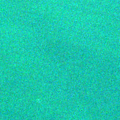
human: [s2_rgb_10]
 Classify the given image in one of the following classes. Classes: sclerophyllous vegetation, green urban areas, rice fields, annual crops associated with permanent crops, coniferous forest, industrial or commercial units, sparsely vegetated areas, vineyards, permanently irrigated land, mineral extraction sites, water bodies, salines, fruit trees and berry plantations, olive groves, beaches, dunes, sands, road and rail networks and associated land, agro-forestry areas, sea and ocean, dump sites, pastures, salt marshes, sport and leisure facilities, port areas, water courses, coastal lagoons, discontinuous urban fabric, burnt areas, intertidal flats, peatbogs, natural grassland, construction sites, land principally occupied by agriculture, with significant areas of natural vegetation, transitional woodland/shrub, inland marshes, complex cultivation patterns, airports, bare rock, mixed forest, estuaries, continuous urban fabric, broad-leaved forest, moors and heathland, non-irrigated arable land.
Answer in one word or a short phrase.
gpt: sea and ocean